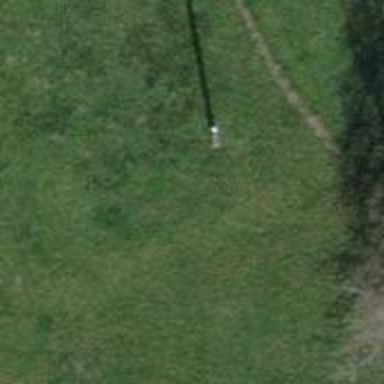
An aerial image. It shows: Power pole.